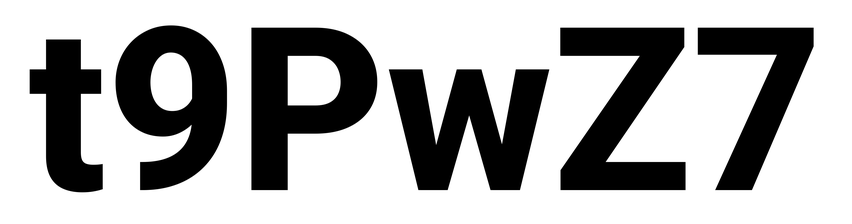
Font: Roboto_ExtraBold